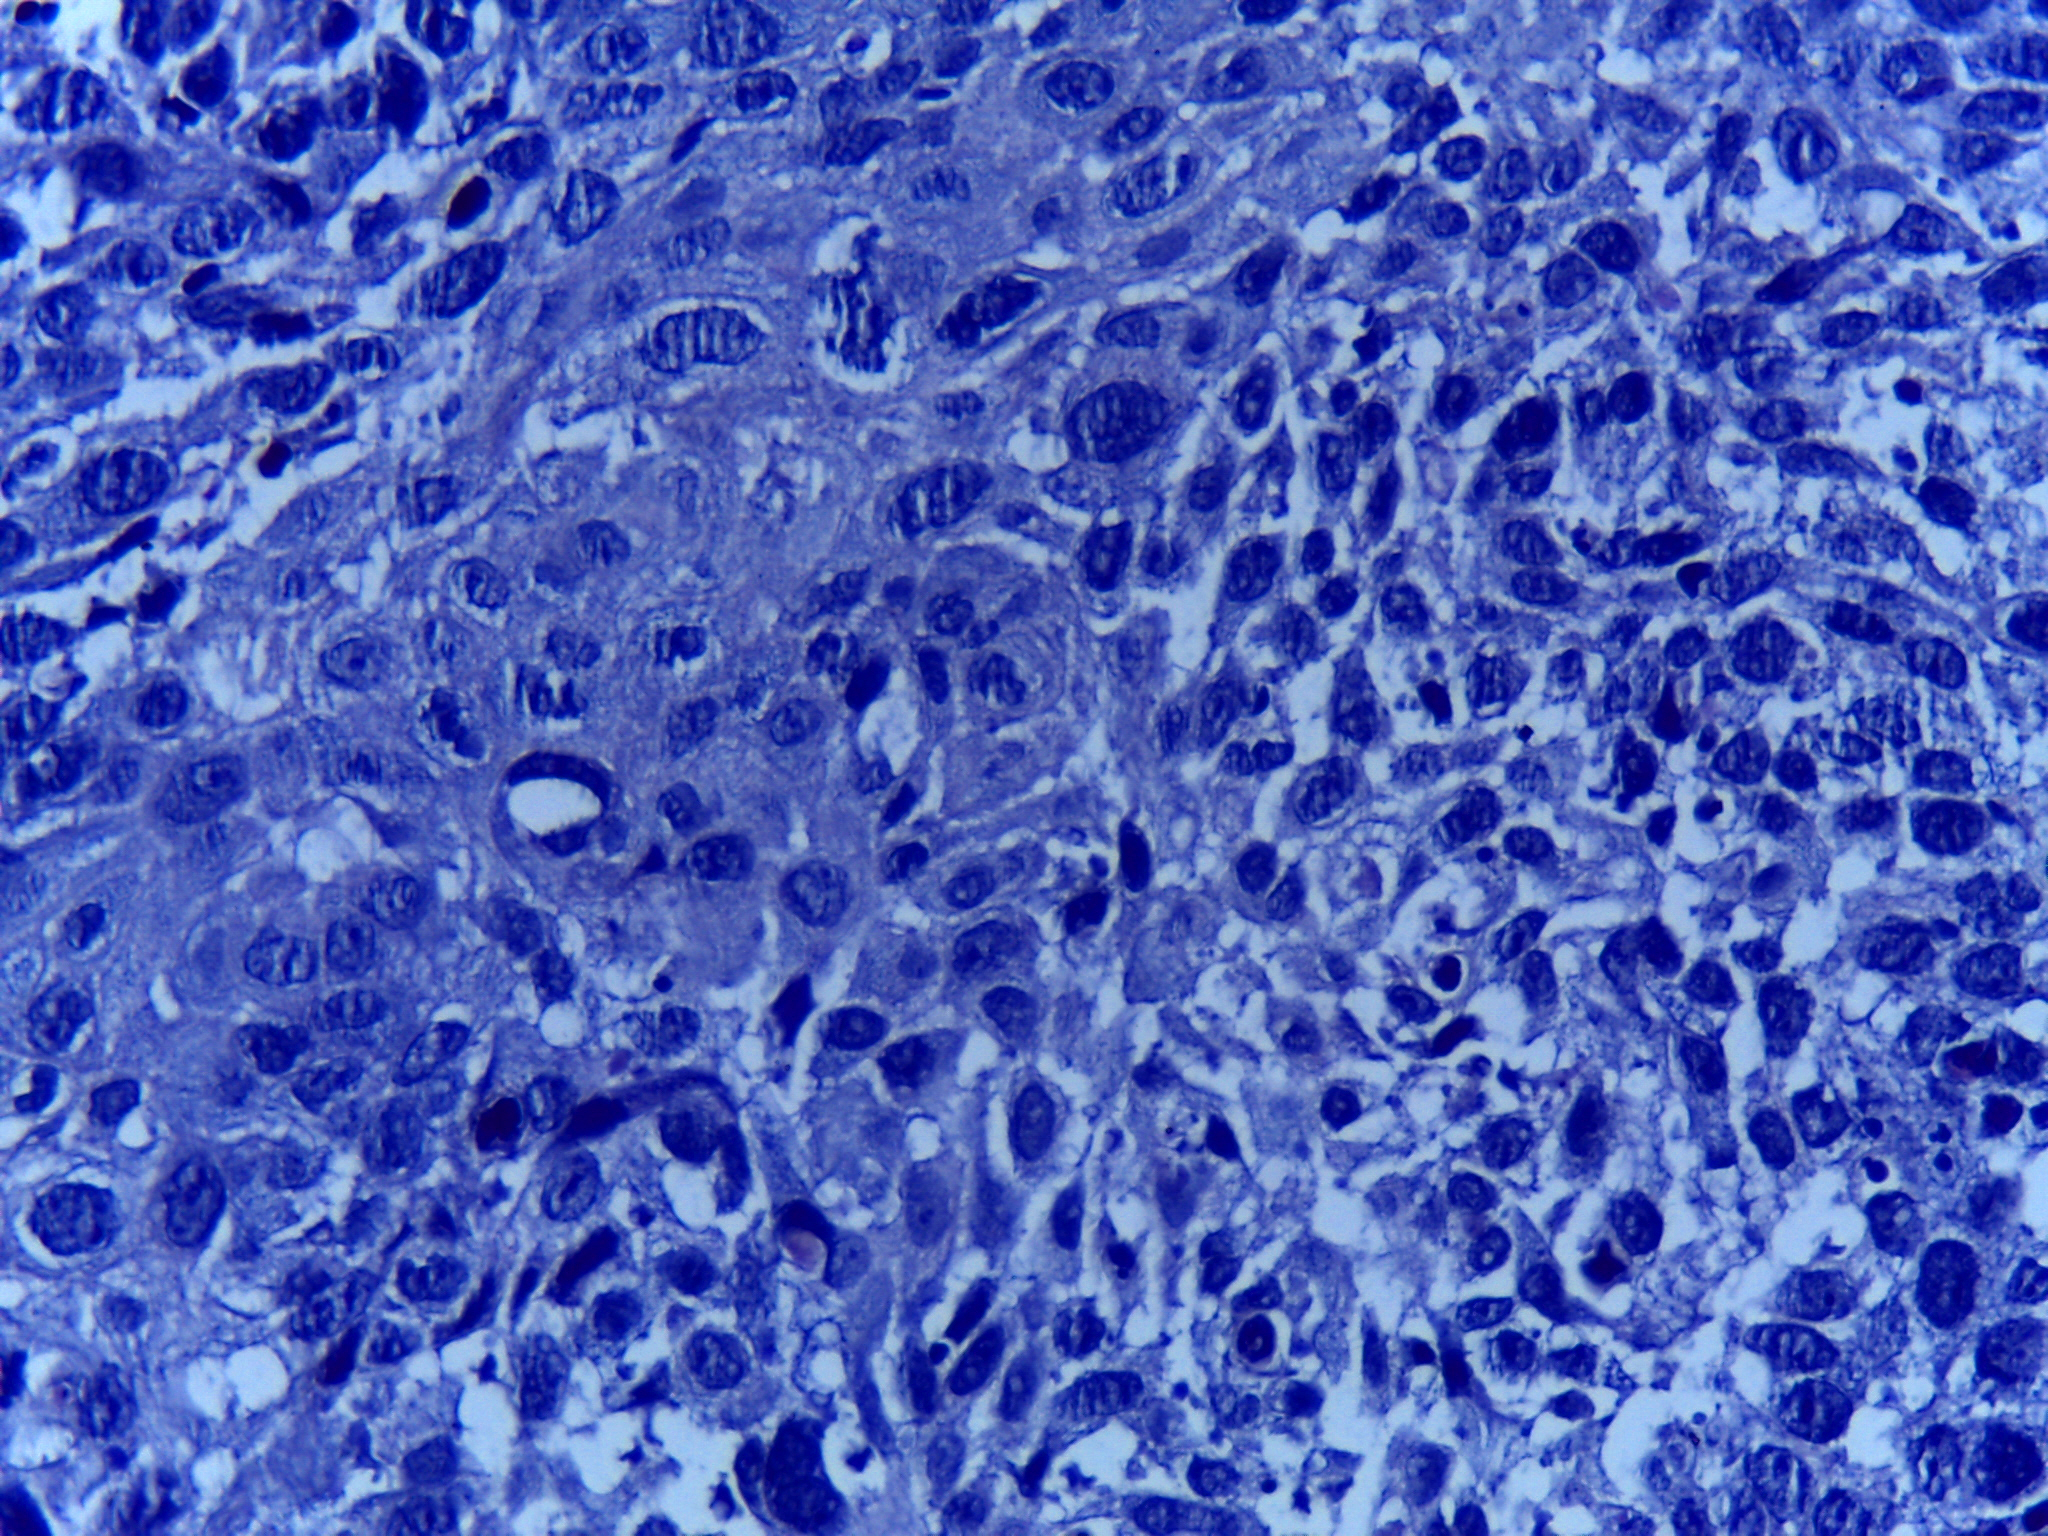
Diagnosis: OSCC